Field crop: maize
Growth stage: 1
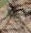
Species: salsola